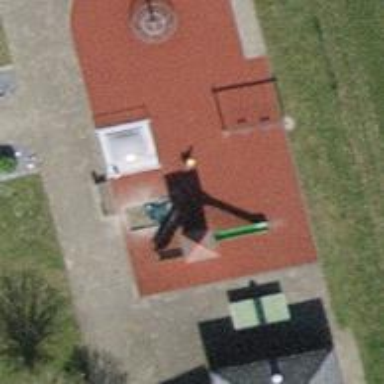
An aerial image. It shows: Playground featuring slide.